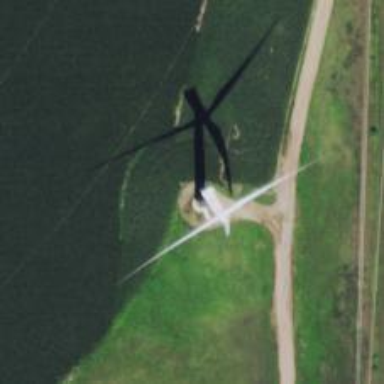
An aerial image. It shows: Wind generator using wind turbines of horizontal axis.